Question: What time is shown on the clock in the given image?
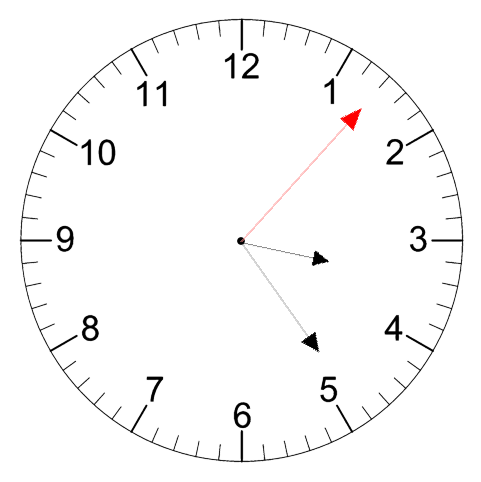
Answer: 03:24:07